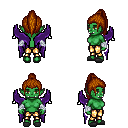
a pixel art fantasy rpg character, female body template, orc, green skin, purple wings, gold greaves, brunette long topknot hairstyle, white cloth bandages, gray slippers, four views (front, back, left, right), 2x2 character sprite sheet, small pixel art, hard edges, no anti-aliasing